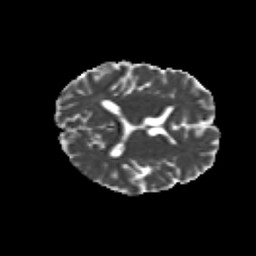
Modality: MD
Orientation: axial
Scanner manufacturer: siemens
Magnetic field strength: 3 T
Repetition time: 8.8 s
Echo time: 0.085 s